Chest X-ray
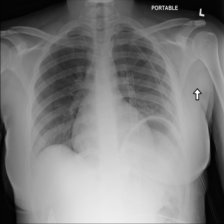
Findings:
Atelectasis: negative
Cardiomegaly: negative
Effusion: negative
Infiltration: negative
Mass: negative
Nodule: negative
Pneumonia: negative
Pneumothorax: negative
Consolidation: negative
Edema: negative
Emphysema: positive
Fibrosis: negative
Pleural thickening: negative
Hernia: negative